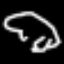
Label: frog